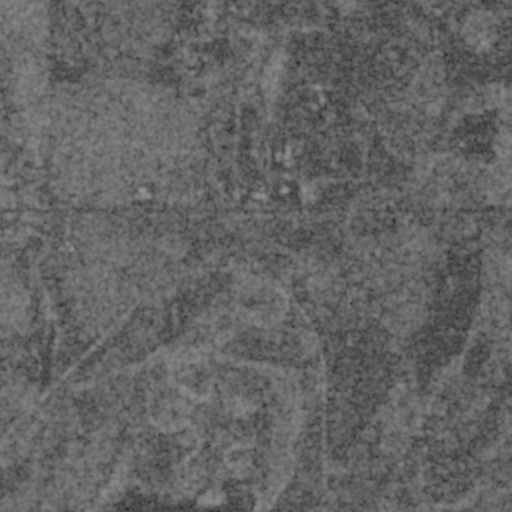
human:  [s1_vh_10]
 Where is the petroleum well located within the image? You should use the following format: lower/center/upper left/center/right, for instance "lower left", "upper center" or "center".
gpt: The petroleum well is located in the center left of the image.
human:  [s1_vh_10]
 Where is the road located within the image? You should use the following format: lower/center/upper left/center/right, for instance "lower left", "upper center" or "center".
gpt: There is no road in the image.

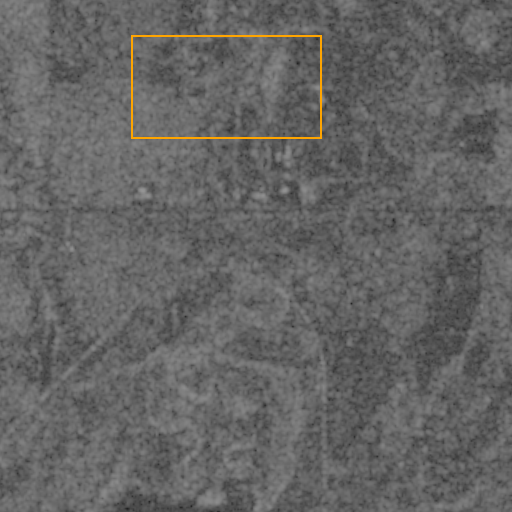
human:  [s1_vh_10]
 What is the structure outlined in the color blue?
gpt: There is no blue outline.
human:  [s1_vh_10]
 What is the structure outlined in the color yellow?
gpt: There is no structure outlined in yellow.